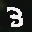
Label: 3